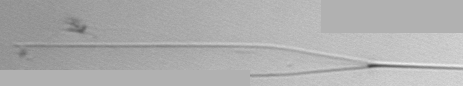
Label: Rhizosolenia